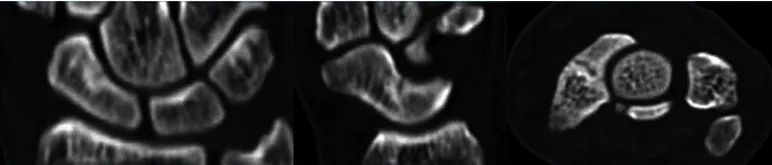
Computed tomographic image from the first visit shows a nondisplaced fracture at the scaphoid waist. Sclerotic and cystic changes suggest stress fractures of the scaphoid.
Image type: radiology (ct)